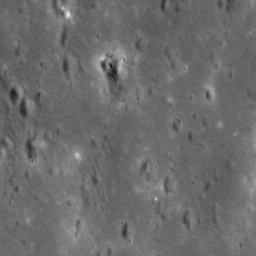
Host type: background_regolith
Lunar coordinates: latitude nan, longitude nan